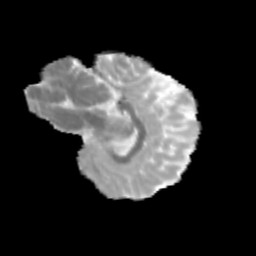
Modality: MD
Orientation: sagittal
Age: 14
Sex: female
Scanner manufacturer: siemens
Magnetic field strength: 3 T
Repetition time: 3.8 s
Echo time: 0.07 s